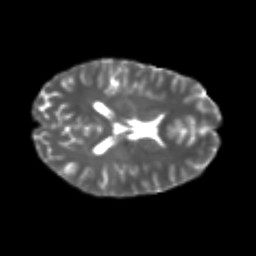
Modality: T2w
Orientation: axial
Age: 26
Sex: female
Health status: healthy
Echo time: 0.074 s